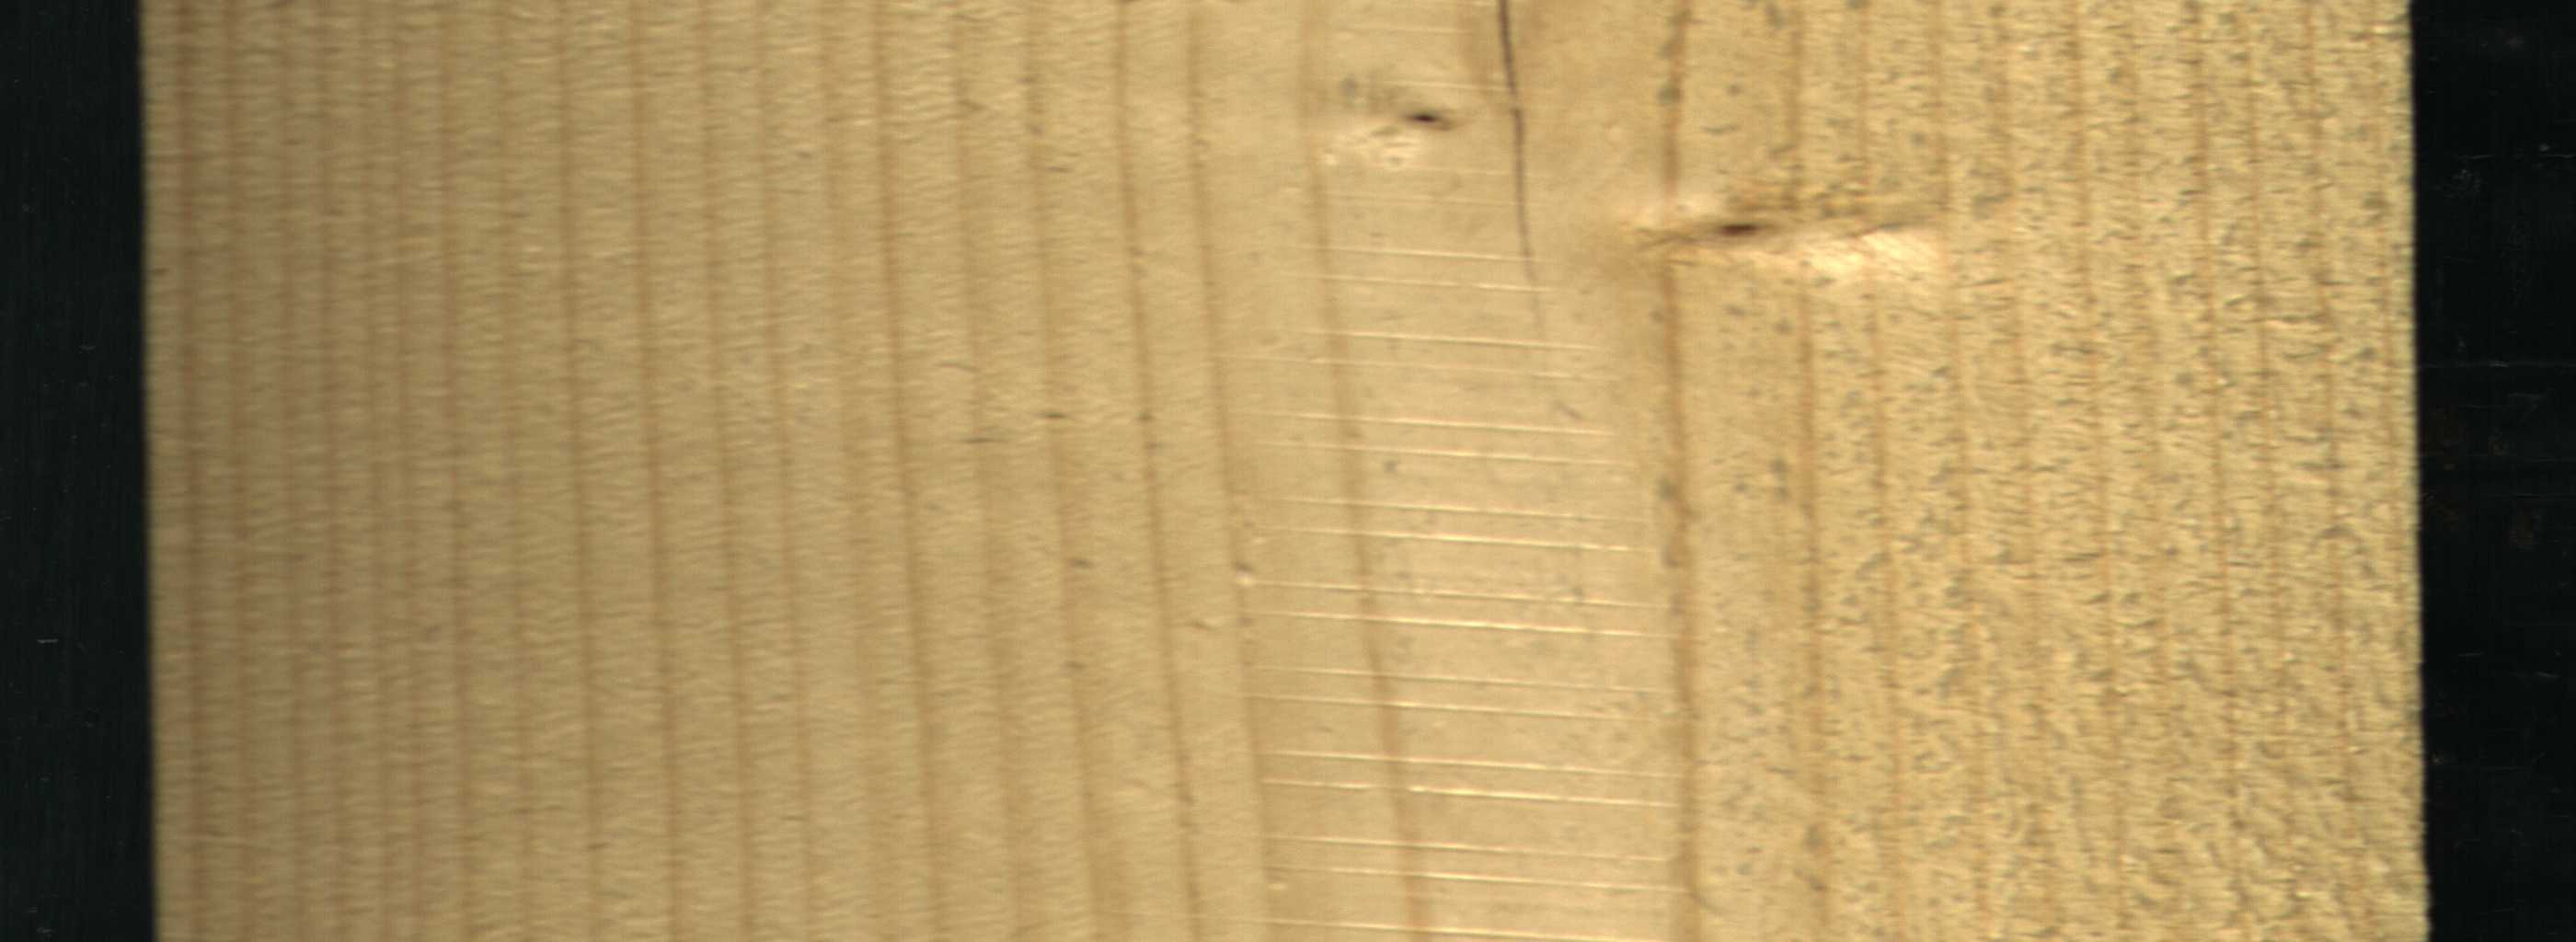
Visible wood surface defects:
Crack
Live_Knot
Live_Knot